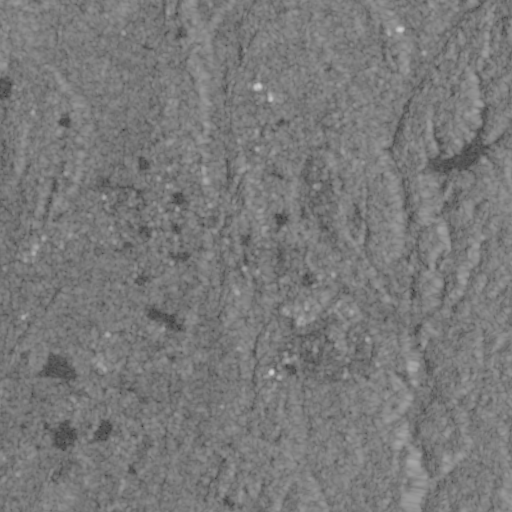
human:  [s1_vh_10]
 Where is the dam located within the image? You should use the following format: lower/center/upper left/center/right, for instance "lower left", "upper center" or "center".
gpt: The dam is located in the center right of the image.
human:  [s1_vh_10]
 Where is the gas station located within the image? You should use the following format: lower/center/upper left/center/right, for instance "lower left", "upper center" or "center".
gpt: The gas station is located in the center left of the image.
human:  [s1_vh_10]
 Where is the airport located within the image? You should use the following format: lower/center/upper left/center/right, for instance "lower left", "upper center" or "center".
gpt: There is no airport in the image.

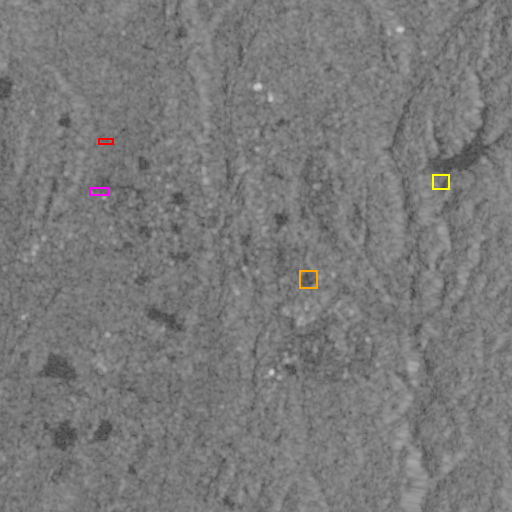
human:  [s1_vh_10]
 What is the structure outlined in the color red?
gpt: The structure outlined in red is a crop field.
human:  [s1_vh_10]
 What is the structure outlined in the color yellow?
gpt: The structure outlined in yellow is a dam.
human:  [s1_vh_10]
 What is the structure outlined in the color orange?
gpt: The structure outlined in orange is a park.
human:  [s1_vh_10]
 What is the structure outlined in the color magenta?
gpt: The structure outlined in magenta is a parking lot.
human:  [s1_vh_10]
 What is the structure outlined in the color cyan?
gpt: There is no cyan outline.